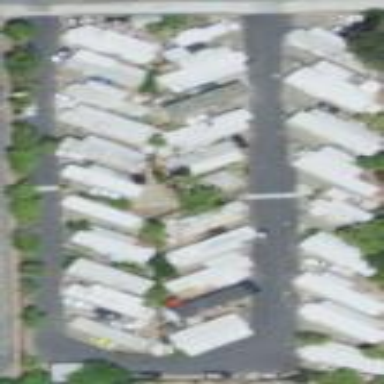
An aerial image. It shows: Residential area designated as trailer park.